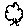
Label: tree